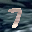
Label: 7